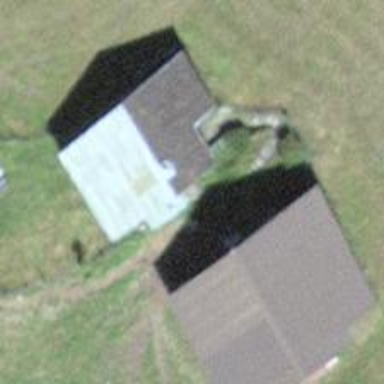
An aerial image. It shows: Barn.